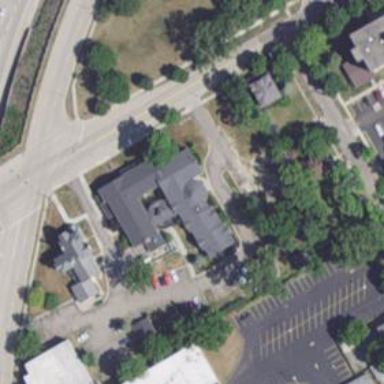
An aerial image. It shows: Building.